Question: I'm using the <URL> from within NUnit 2.5.10 tests to perform automated UI testing for a WPF application.
There some cases where running the tests on my development machine is able to locate certain UI elements, but when the same script is run against the same binaries on our build agent machine, it is unable to locate those elements.
I can't find any reason why the agent machine behaves differently. I suspect it has something to do with UIAccess flags or UAC, but haven't come across anything specific.
For example, I have a comboBox, which has about a dozen options in it. Using the "Inspect Objects" tool from the Win7 SDK, I can see that each option has a child element which has the actual displayed text. So in my test code, I do something like this:
'''
// get the child elements
var options = comboBoxElement.FindAll(TreeScope.Children, (System.Windows.Automation.Condition) new PropertyCondition(AutomationElement.IsControlElementProperty, (object) true));
foreach (AutomationElement child in viewOptions)
{
var subControls = child.GetChildren();
Console.WriteLine("Child: {0} w/ {1} children", child.Current.Name, subControls.Count);
foreach (AutomationElement subControl in subControls)
Console.WriteLine("SubControl: {0}", subControl.Current.Name);
}
'''
On my dev machine, I get these results:
'''
Child: My.BoundObject.ClassName w/ 1 children
SubControl: Displayed Text for first item
Child: My.BoundObject.ClassName w/ 1 children
SubControl: Displayed Text for second item
Child: My.BoundObject.ClassName w/ 1 children
SubControl: Displayed Text for third item
'''
But on the server, I get this:
'''
Child: My.BoundObject.ClassName w/ 0 children
Child: My.BoundObject.ClassName w/ 0 children
Child: My.BoundObject.ClassName w/ 0 children
'''
In both cases, Inspect Objects shows the child objects.

Both the build agent and my local machine are running Windows 7 SP1 with .Net 4. In both cases, I am running the nunit-console.exe to kick off the tests. I'm copying the entire environment between the machines, so not only is it the same version of nunit and my app's binaries, it's exactly the same files, configs, libraries, etc. The nunit-console is running as an Administrator user.
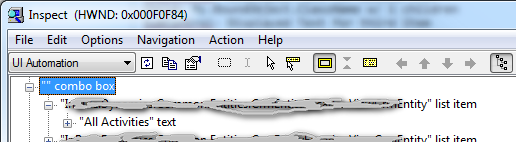
Answer: After running the scenarios on multiple machines, I was able to determine that those machines with .Net 4.5 installed were able to access the child elements, while those with only .Net 4.0 were not. Note that the application and tests were all compiled for .Net 4.0.
Hopefully this helps anyone else that comes across this issue.